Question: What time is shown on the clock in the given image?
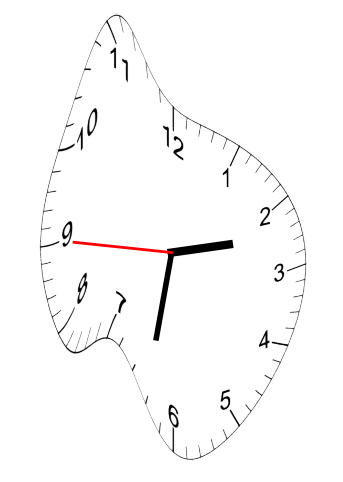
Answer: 02:31:45